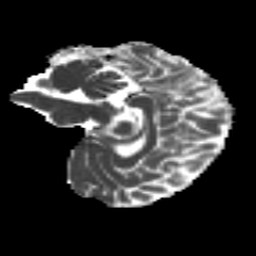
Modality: MD
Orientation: sagittal
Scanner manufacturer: siemens
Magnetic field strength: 3 T
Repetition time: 4.16 s
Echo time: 0.0806 s